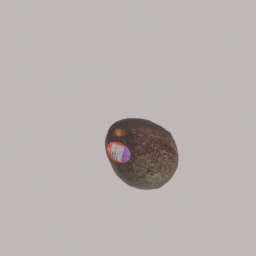
Label: nature